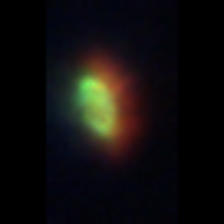
Taxon: Pennate
Group: Diatoms